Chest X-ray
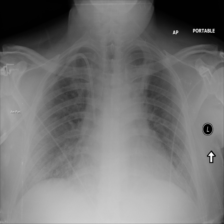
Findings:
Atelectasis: negative
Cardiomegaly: negative
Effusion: negative
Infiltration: negative
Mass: negative
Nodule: negative
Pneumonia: negative
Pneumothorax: negative
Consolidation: negative
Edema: negative
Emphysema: negative
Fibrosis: negative
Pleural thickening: negative
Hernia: negative